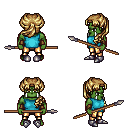
a pixel art fantasy rpg character, male body template, orc, green skin, teal sleeveless shirt, gold greaves, blonde princess hairstyle, leather bracers, metal boots, spear, four views (front, back, left, right), 2x2 character sprite sheet, small pixel art, hard edges, no anti-aliasing